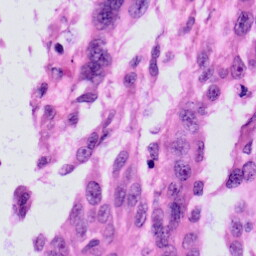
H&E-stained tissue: Skin